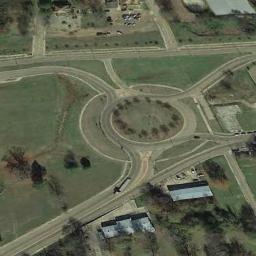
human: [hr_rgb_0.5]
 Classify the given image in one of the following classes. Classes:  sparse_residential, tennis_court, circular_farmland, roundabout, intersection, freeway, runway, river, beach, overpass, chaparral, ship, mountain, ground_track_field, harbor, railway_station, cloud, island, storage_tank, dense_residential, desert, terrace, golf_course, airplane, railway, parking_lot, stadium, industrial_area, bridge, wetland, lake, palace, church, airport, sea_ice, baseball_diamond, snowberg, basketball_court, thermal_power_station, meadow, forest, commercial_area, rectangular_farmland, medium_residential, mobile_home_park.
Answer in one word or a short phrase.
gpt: roundabout